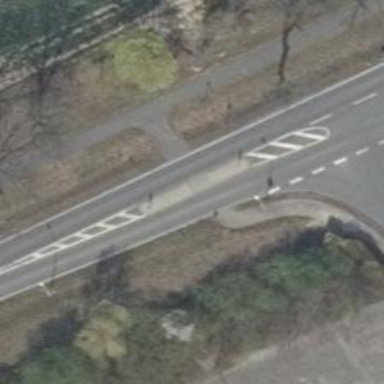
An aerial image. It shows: Crossing road.